Field crop: maize
Growth stage: 2
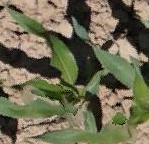
Species: maize